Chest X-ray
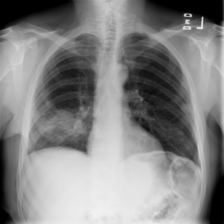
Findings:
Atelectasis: negative
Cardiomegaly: negative
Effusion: negative
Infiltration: positive
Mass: negative
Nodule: negative
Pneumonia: negative
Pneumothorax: positive
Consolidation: negative
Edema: negative
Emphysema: negative
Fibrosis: negative
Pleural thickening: negative
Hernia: negative